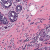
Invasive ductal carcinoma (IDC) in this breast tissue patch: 0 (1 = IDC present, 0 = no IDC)